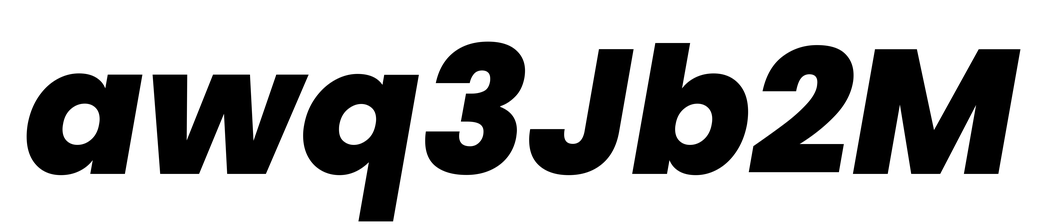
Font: Poppins-ExtraBoldItalic